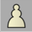
Piece: wP